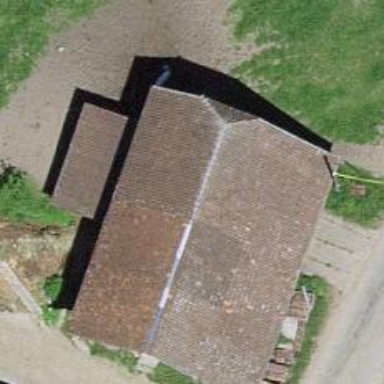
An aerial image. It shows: Rural barn.